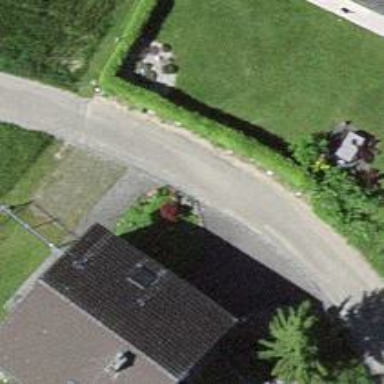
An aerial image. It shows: Residential road without sidewalk.